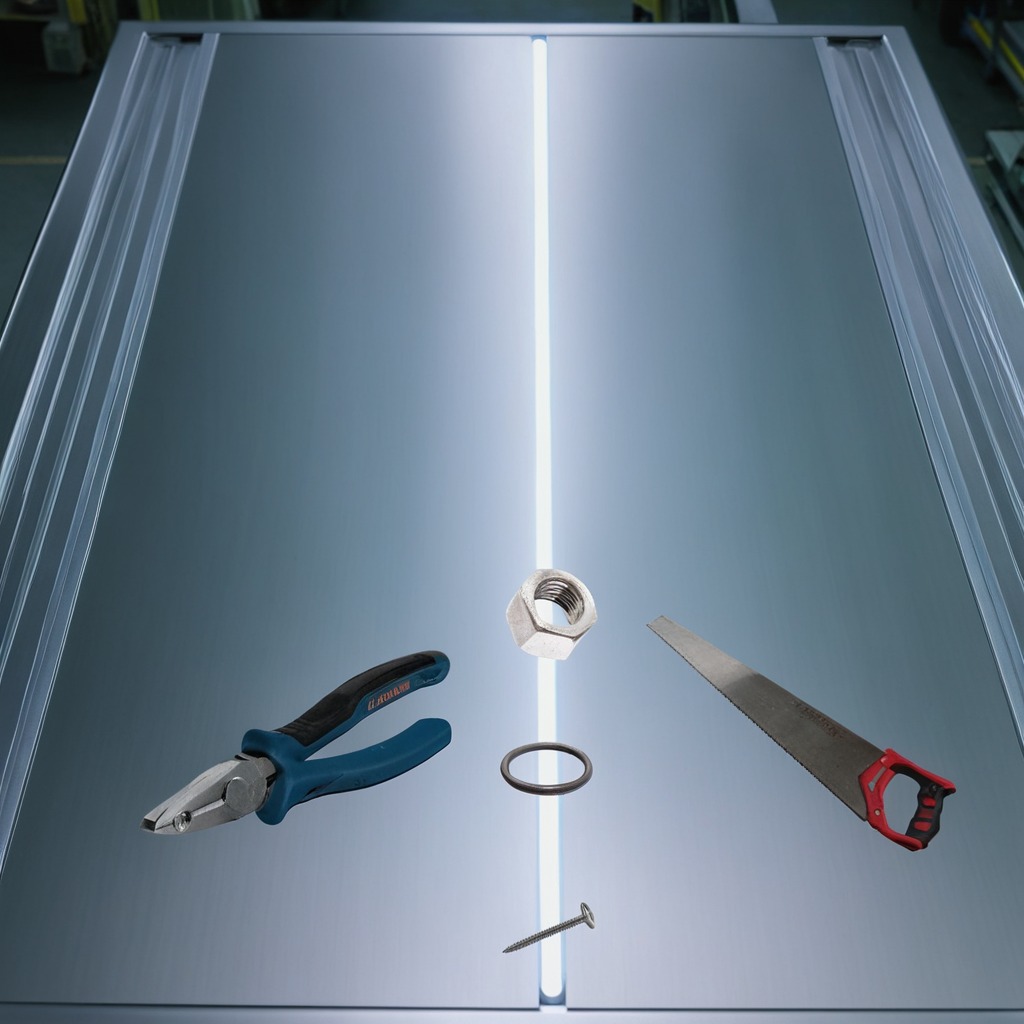
A rubber Oring, an iron nail, a pair of pliers, a handheld metal saw, and a metal nut are lying on a metal table in a machine shop under fluorescent lights.